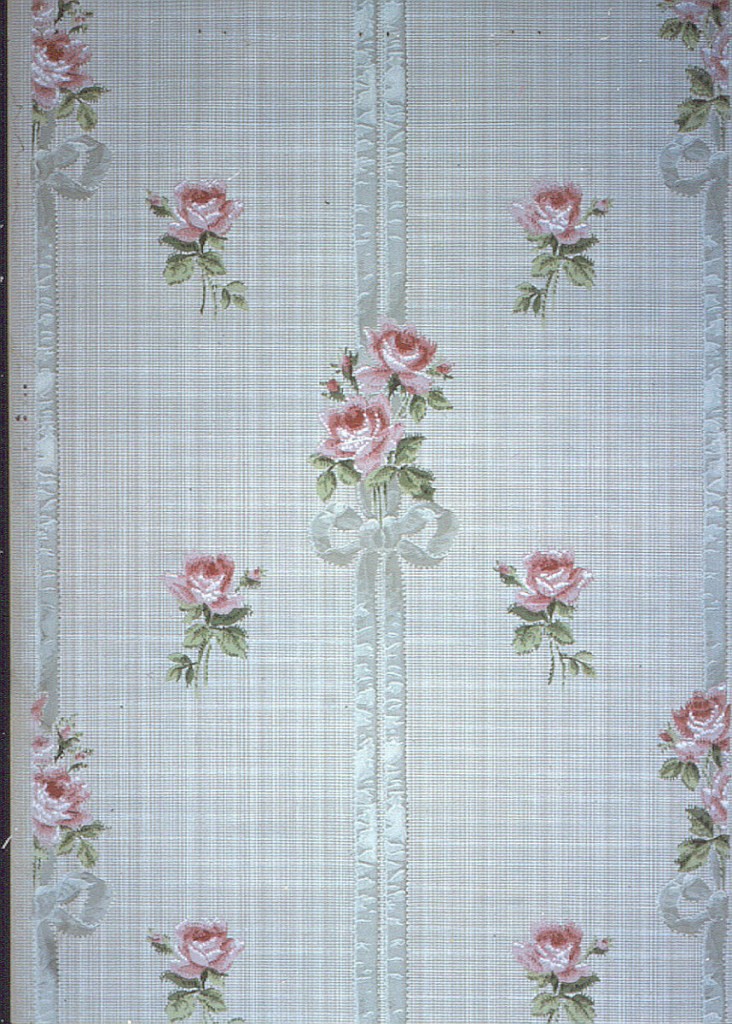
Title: Sidewall - sample
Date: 1906–07
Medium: Machine-printed
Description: Two roses with buds and leaaves tied with large bow and two long ribbons, connecting to the next roses. This forms a vertical stripe formation. Single roses in geometric placement are set into background. Fine lines crossing in the background. Printed in shades of red, green, white gray and light taupe.